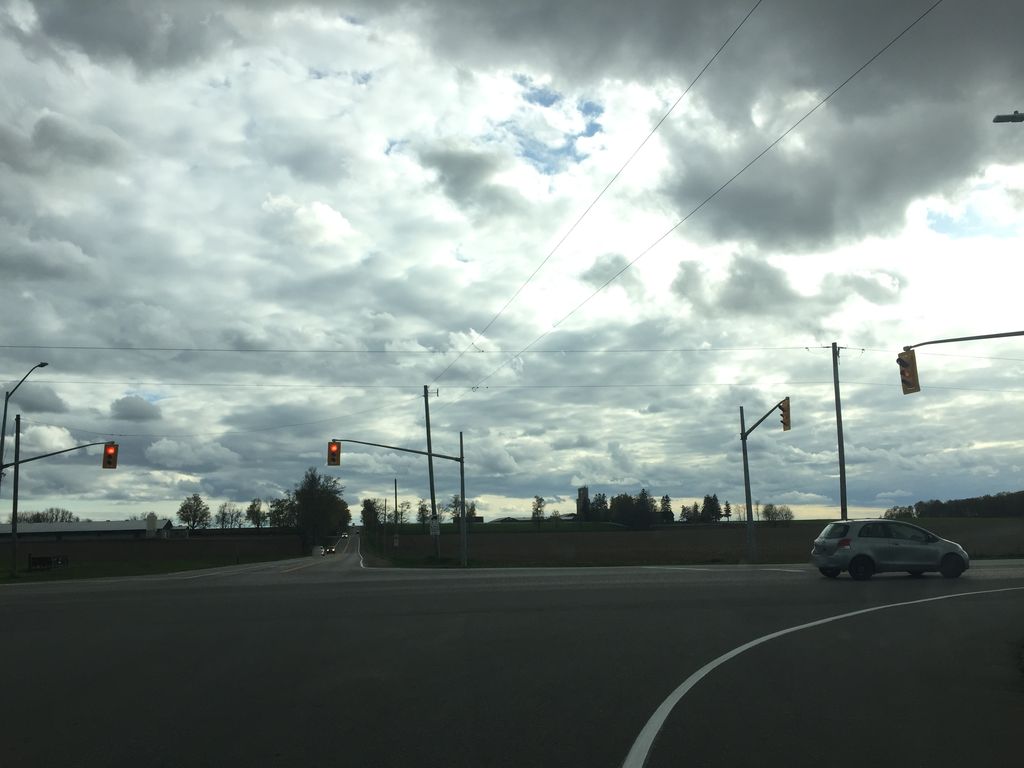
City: kitchener-waterloo